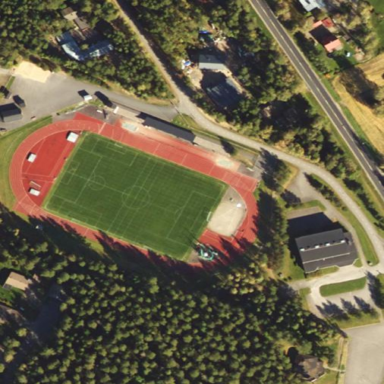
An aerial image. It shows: Sports center designed for athletics on leisure land.